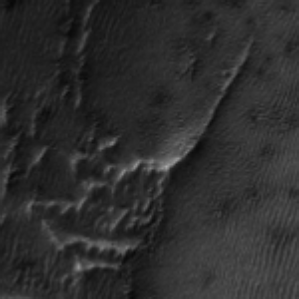
Label: frost